Interaction volume radius: 5 \u00c5
Interaction volume height: 35 \u00c5
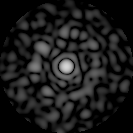
Disorder parameter: 0.8323